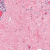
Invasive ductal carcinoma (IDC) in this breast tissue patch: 0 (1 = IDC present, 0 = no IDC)